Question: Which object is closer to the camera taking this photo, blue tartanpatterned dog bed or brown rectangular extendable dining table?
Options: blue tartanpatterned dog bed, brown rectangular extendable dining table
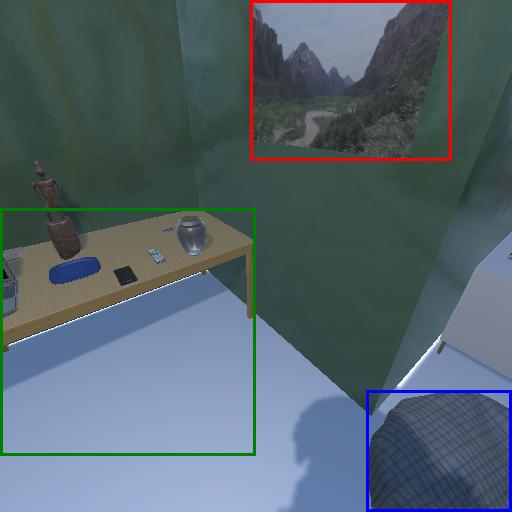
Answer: blue tartanpatterned dog bed